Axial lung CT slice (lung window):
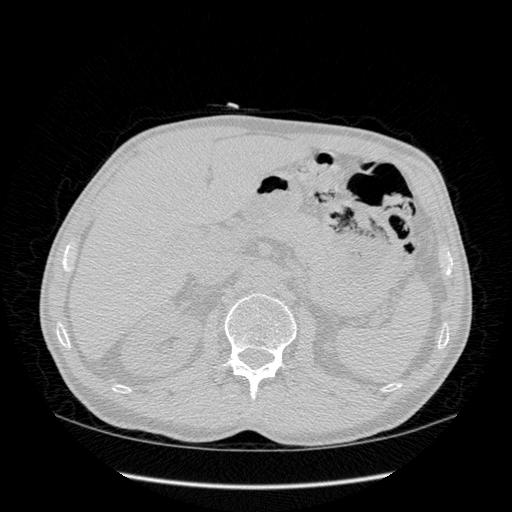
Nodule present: no